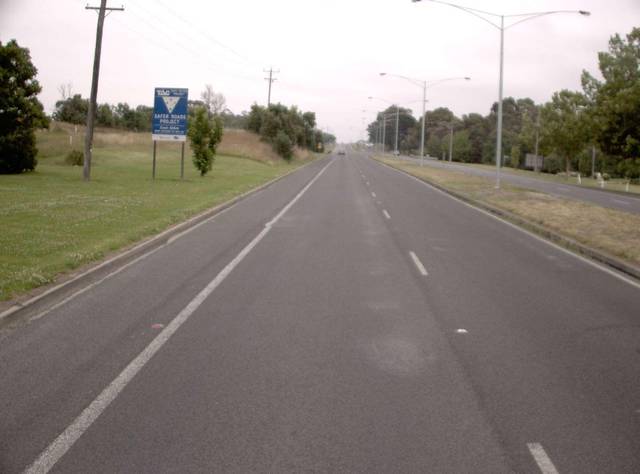
Region: Australia
Coordinates: -38.205, 146.514